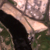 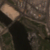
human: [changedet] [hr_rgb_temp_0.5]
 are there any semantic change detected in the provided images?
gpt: A green area has been edified near the river.